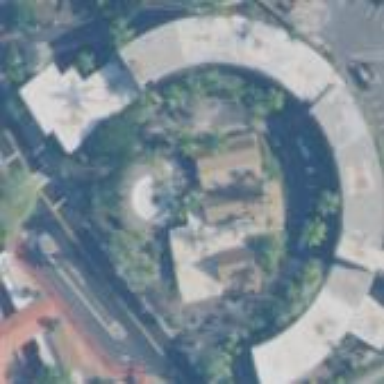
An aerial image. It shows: Hotel building.